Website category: jobs
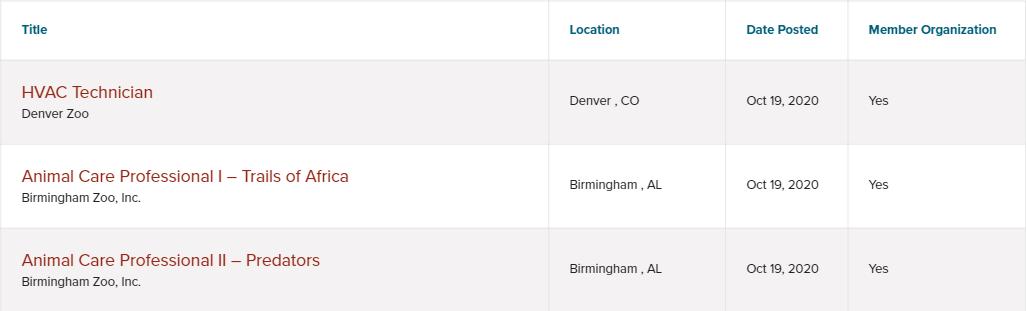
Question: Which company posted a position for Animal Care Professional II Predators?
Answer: Birmingham Zoo, Inc.

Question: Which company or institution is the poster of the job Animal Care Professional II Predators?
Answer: Birmingham Zoo, Inc.

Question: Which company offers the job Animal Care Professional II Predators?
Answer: Birmingham Zoo, Inc.

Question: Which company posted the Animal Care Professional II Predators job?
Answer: Birmingham Zoo, Inc.

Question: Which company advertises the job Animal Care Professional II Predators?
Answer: Birmingham Zoo, Inc.

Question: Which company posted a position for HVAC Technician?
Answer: Denver Zoo

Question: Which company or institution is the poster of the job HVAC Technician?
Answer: Denver Zoo

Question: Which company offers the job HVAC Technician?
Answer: Denver Zoo

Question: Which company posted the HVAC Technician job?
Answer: Denver Zoo

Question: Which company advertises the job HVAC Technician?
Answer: Denver Zoo

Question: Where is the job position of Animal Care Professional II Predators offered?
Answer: Birmingham , AL

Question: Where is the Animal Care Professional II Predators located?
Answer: Birmingham , AL

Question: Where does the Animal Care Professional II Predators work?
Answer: Birmingham , AL

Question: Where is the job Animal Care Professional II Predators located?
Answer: Birmingham , AL

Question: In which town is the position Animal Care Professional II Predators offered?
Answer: Birmingham , AL

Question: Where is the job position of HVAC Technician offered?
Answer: Denver , CO

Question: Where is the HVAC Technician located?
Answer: Denver , CO

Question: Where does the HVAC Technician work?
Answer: Denver , CO

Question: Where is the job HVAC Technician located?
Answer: Denver , CO

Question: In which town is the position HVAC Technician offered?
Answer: Denver , CO

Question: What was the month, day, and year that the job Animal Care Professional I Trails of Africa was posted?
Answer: Oct 19, 2020

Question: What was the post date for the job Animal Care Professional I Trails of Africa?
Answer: Oct 19, 2020

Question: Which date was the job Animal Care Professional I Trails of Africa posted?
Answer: Oct 19, 2020

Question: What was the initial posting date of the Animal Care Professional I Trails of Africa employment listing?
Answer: Oct 19, 2020

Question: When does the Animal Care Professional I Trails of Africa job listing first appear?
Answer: Oct 19, 2020

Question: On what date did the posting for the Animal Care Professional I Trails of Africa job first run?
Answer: Oct 19, 2020

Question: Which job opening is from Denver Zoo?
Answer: HVAC Technician

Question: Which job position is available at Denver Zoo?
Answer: HVAC Technician

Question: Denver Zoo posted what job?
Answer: HVAC Technician

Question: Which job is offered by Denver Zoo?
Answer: HVAC Technician

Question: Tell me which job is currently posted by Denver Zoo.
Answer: HVAC Technician

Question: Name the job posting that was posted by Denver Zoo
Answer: HVAC Technician

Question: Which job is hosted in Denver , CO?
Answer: HVAC Technician

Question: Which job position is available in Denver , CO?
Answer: HVAC Technician

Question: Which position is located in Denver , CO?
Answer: HVAC Technician

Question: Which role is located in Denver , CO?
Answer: HVAC Technician

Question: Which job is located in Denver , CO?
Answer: HVAC Technician

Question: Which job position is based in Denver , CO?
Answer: HVAC Technician